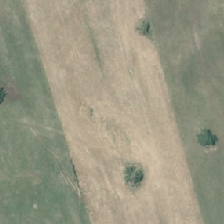
Land cover: high_producing_grassland